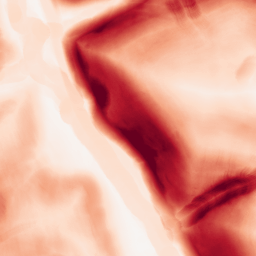
Category: morphological
Decomposition family: morphological_gradient
Decomposition parameters: size: 10
shape: disk
Upsampling method: bspline
Upsampling parameters: scale: 4
Upsampling scale: 4